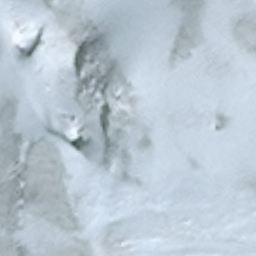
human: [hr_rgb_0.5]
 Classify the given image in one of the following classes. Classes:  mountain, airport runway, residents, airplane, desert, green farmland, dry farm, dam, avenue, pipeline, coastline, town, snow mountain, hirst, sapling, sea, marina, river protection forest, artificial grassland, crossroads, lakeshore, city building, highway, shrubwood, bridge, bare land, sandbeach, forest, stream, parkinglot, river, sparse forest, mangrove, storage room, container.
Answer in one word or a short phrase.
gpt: snow mountain